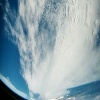
Label: cloud